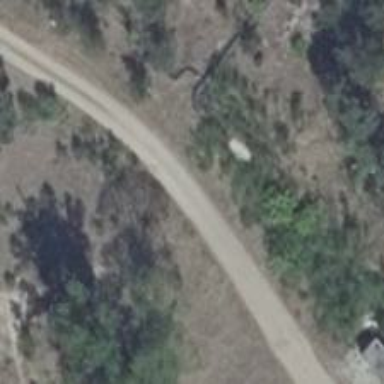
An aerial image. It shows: Gravel track with Grade 3 quality.